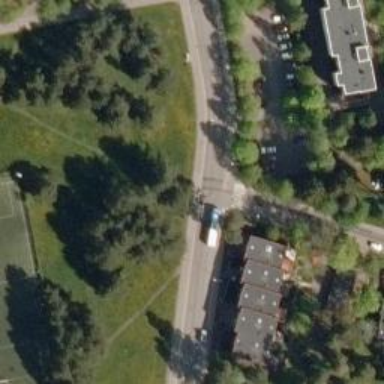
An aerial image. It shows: Asphalt cycleway with crossing for pedestrians.